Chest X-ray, PA view. Patient: 64 years old, sex M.
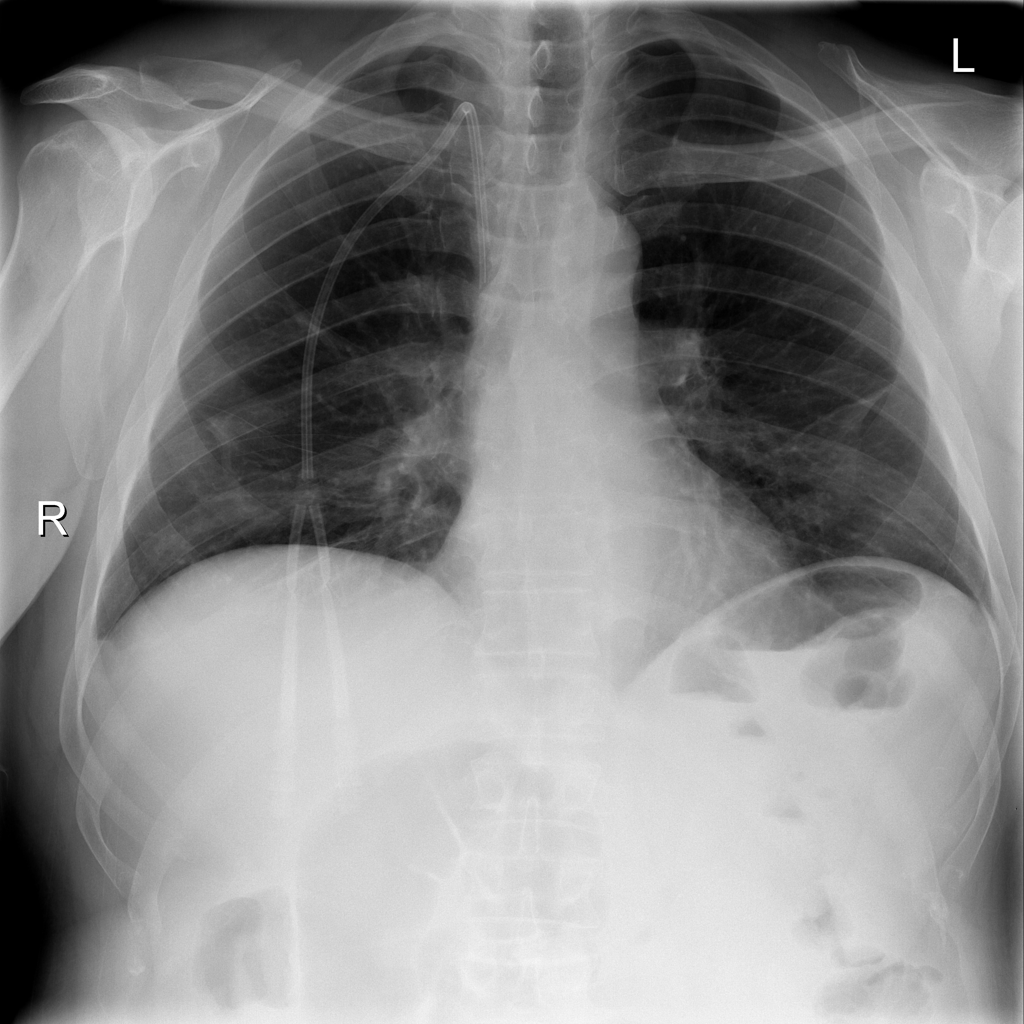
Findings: Atelectasis